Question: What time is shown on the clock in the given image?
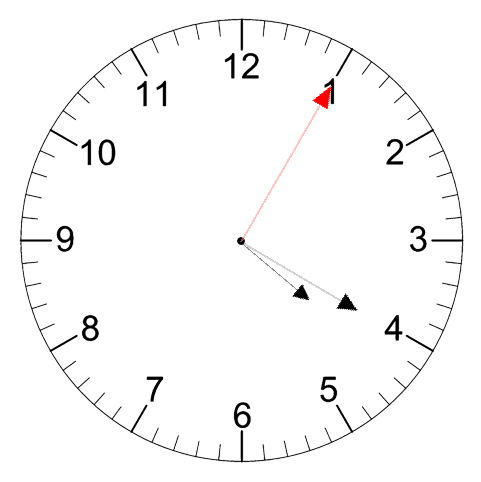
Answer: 04:20:05